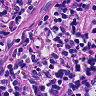
Metastatic tissue present: no